Aerial crown-view tile of a tropical tree (Barro Colorado Island, Panama), acquired 20250915:
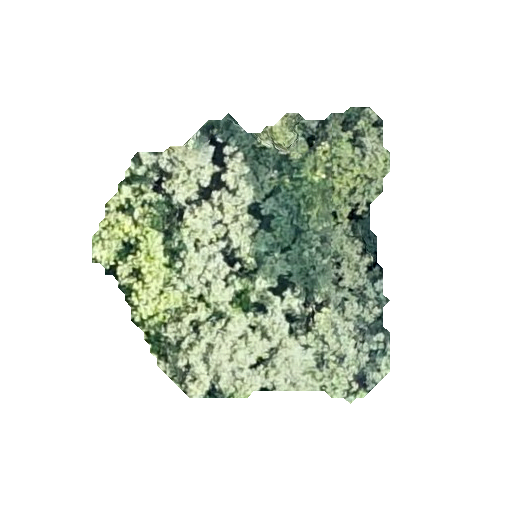
Species: Apeiba membranacea
GBIF accepted scientific name: Apeiba membranacea
Crown area: 96.977 m²